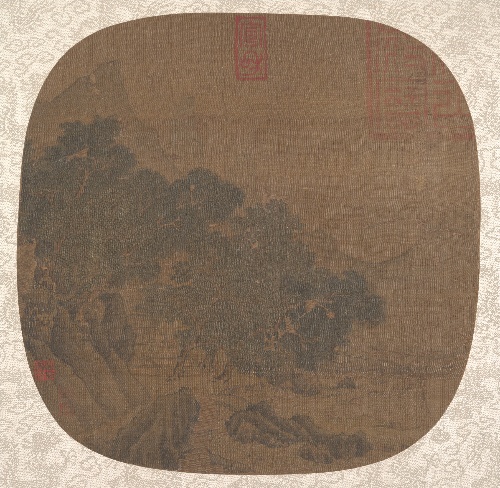
Artist: Yan Wengui|Unidentified artist
Artist bio: Chinese, 970–1030|
Object type: Fan mounted as an album leaf
Classification: Paintings
Medium: Fan mounted as an album leaf; ink and color on silk
Culture: China
Period: Ming (1368–1644) or Qing dynasty (1644–1911)
Dimensions: 9 1/4 x 9 3/8 in. (23.5 x 23.8 cm)
Department: Asian Art
Credit line: John Stewart Kennedy Fund, 1913
Accession year: 1913
Repository: Metropolitan Museum of Art, New York, NY
Tags: Landscapes|Mountains